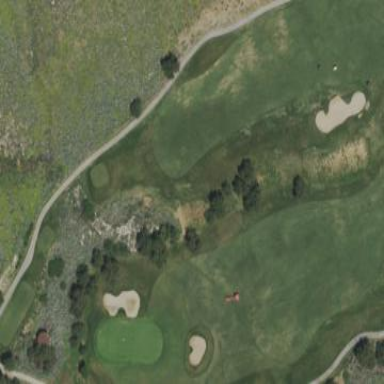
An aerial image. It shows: Area with grass used as rough in golf course.